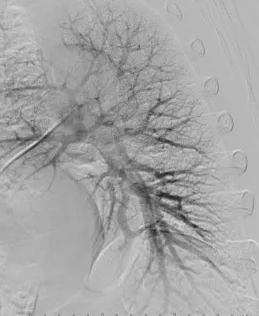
B: Pulmonary Angiogram demonstrating the stent in a segmental pulmonary arterial branch.
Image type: radiology (x_ray)